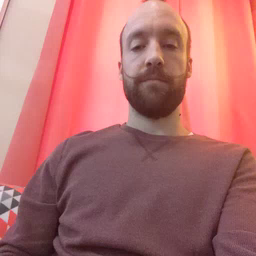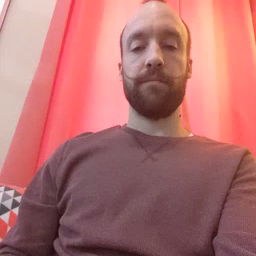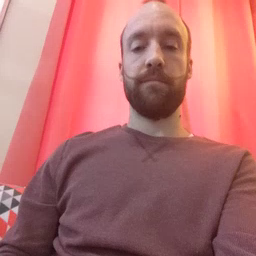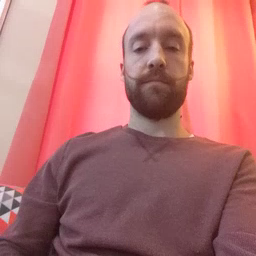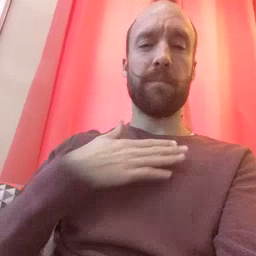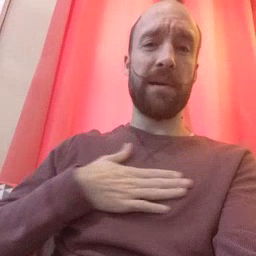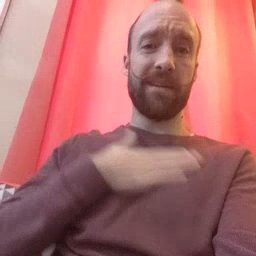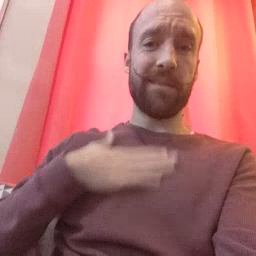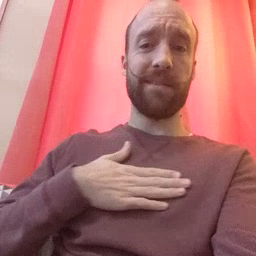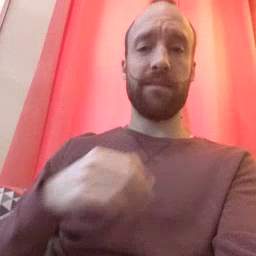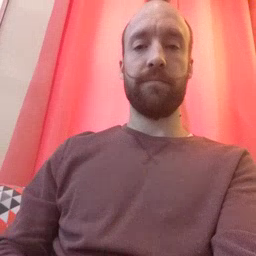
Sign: please